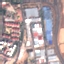
Land use / land cover class: Industrial